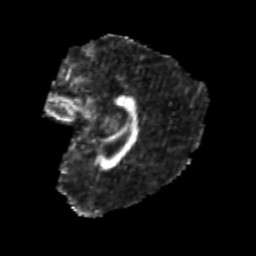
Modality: FA
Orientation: sagittal
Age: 22
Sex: female
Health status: healthy
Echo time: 0.074 s